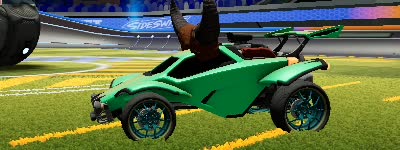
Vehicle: octane